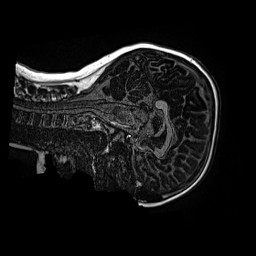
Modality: MP2RAGE
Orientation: sagittal
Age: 11
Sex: female
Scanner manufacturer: siemens
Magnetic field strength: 3 T
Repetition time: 4 s
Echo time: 0.00299 s